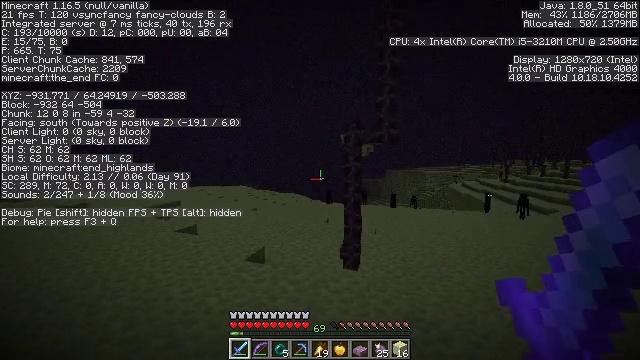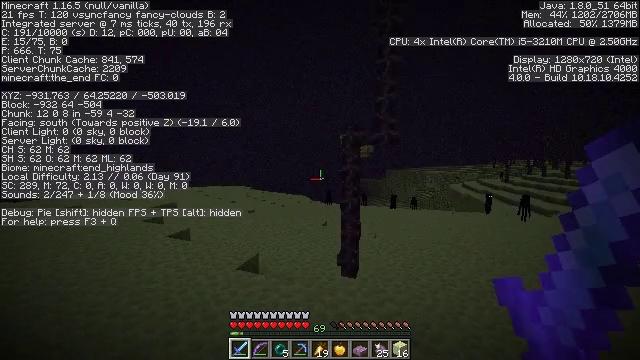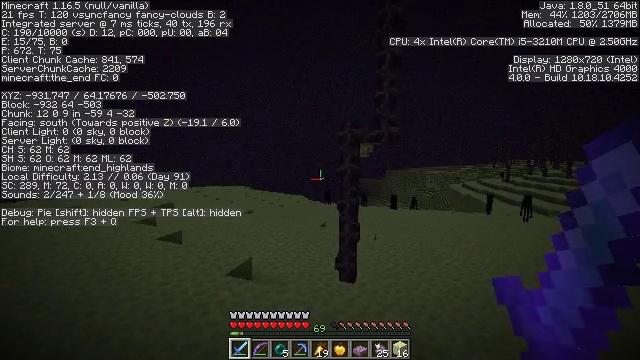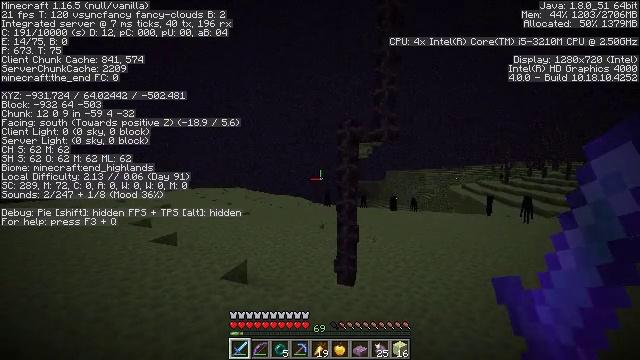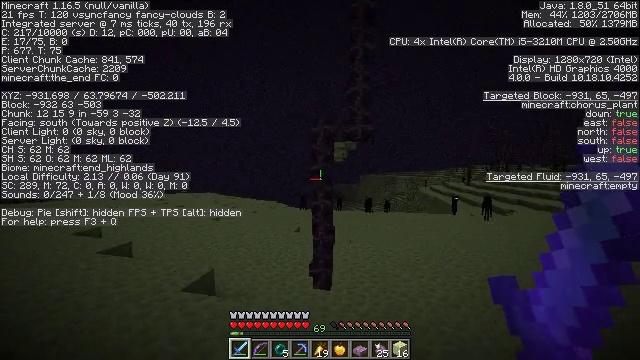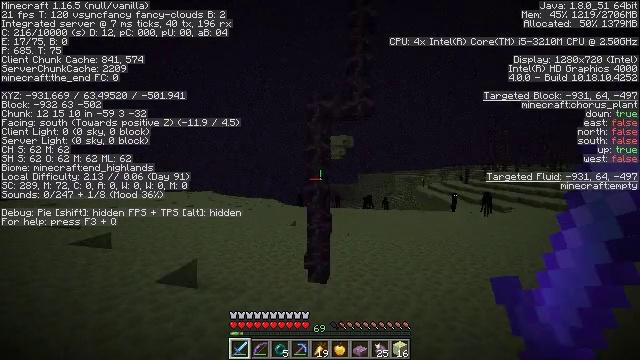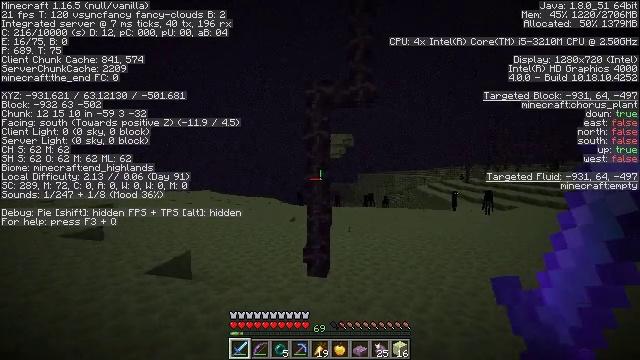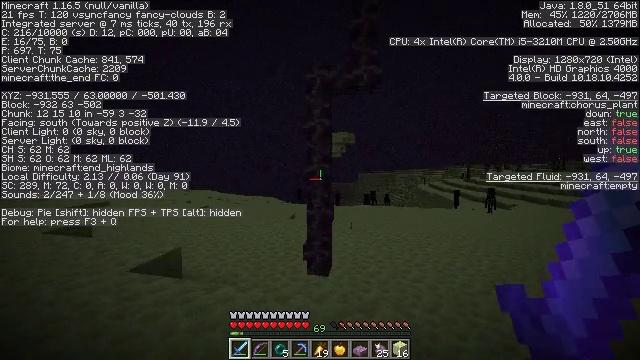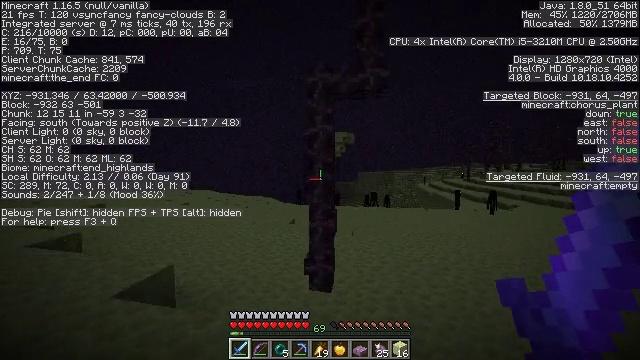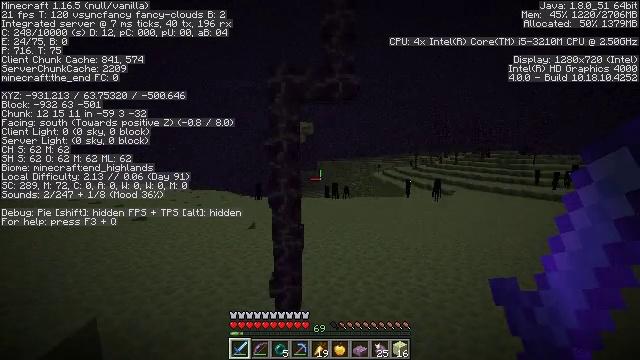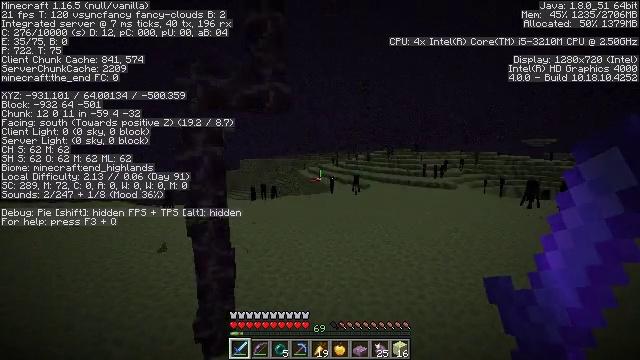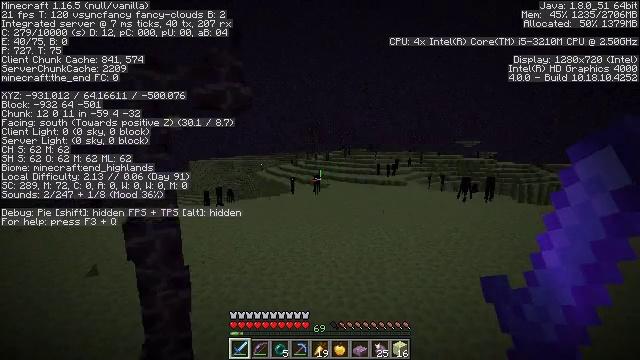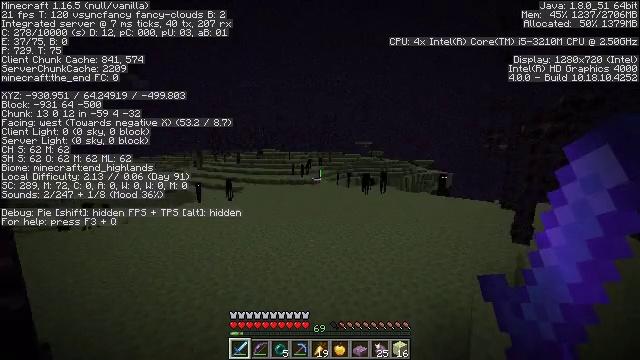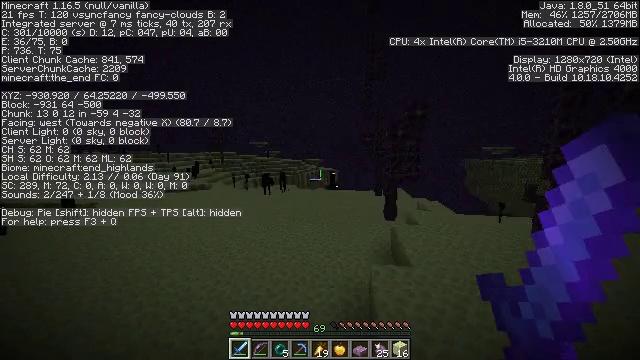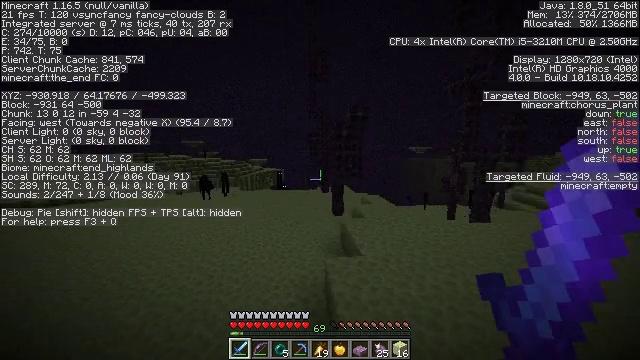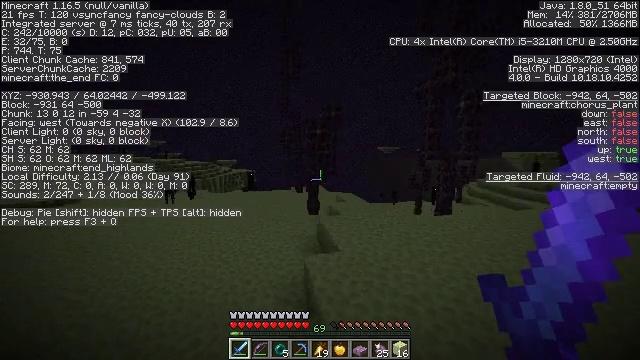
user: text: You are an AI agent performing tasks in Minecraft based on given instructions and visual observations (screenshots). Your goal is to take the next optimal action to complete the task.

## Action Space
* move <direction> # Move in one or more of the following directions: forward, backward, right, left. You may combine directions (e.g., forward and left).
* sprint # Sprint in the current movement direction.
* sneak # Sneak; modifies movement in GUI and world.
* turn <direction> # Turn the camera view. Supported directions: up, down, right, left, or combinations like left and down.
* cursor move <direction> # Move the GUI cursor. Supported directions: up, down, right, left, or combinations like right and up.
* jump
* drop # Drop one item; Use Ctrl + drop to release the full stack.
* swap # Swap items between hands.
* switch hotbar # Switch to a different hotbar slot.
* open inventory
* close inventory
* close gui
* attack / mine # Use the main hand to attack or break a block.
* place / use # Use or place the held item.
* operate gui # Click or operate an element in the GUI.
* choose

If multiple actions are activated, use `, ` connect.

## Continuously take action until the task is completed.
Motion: motion action
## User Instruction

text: Mine the end stone in the End dimension.
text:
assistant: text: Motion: move forward, sprint, jump
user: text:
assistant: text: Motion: move forward, sprint, jump
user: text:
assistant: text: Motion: move forward, sprint, jump
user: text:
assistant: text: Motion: move forward, sprint, turn right and up, jump
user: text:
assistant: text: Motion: move forward, sprint, jump
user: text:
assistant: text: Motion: move forward and move left, sprint, jump
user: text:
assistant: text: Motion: move forward and move left, sprint, jump
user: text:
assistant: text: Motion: move forward and move left, sprint, jump
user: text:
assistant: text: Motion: move forward and move left, sprint, turn right and down, jump
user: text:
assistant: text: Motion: move forward, sprint, turn right, jump
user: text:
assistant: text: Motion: move forward, sprint, turn right, jump
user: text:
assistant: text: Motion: move forward, sprint, turn right, jump
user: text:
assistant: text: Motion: move forward, sprint, turn right, jump
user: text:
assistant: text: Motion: move forward, sprint, turn right, jump
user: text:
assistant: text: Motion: move forward, sprint, turn right, jump
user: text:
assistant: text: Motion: move forward, sprint, jump
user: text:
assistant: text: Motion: move forward, sprint, jump
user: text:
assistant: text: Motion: move forward, sprint, jump
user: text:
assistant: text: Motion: move forward, sprint, turn right, jump
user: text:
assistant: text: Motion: move forward, sprint, turn right, jump
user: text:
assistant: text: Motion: move forward, sprint, turn right, jump
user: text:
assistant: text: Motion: move forward, sprint, turn right, jump
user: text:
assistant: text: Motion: move forward, sprint, turn right, jump
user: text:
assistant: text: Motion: move forward, sprint, turn right, jump
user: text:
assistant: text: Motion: move forward, sprint, turn right, jump
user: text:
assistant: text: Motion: move forward, sprint, turn right, jump
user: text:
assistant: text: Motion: move forward, sprint, jump
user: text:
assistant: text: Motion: move forward, sprint, turn right, jump
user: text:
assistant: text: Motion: move forward, sprint, turn right, jump
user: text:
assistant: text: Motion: move forward, sprint, turn right and up, jump